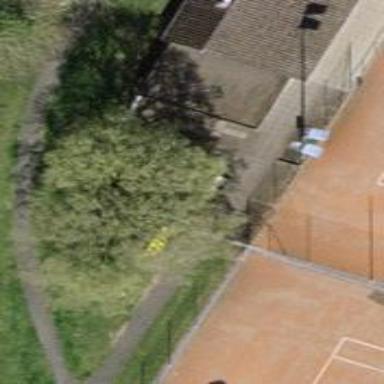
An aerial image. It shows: Tree with mixed leaves.